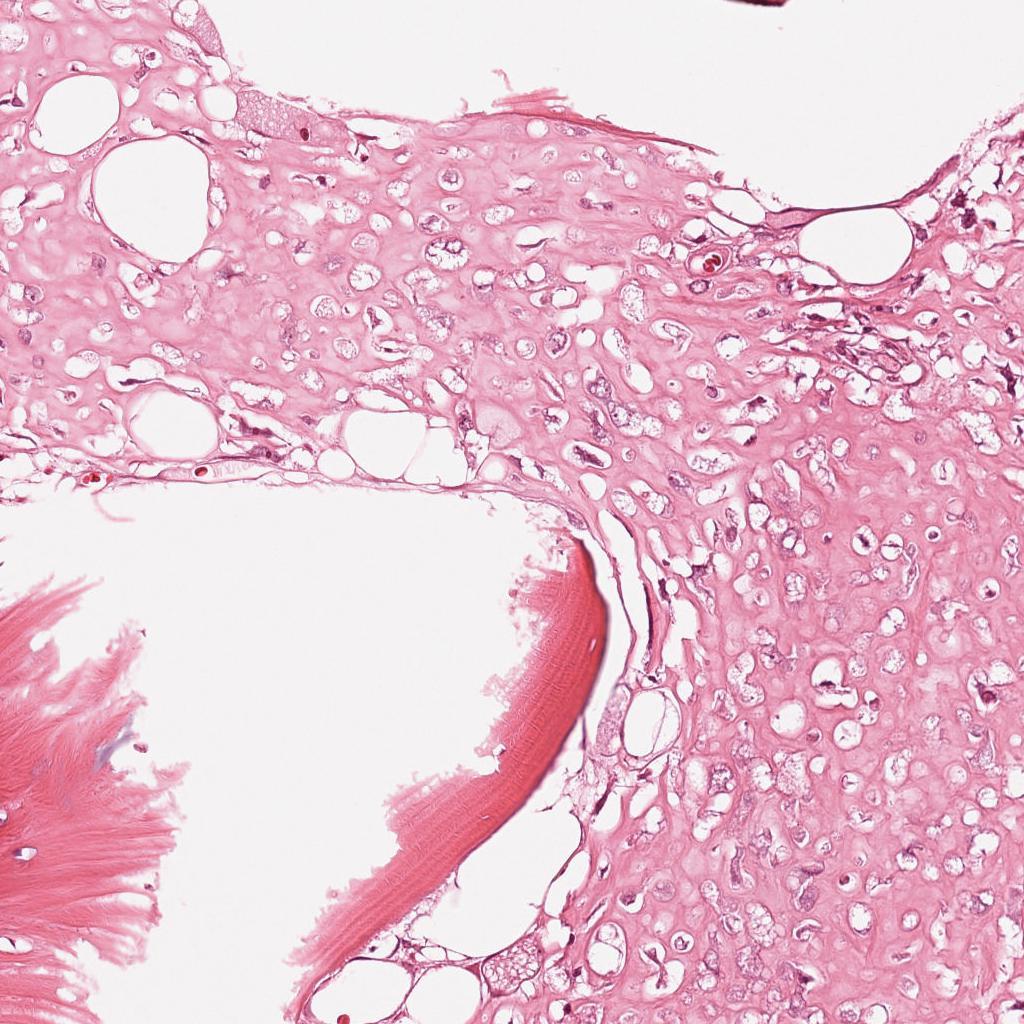
Label: Viable